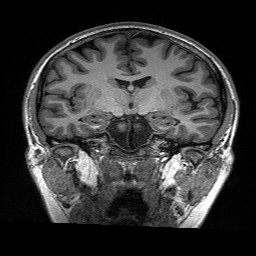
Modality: T1w
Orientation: sagittal
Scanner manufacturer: siemens
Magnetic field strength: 3 T